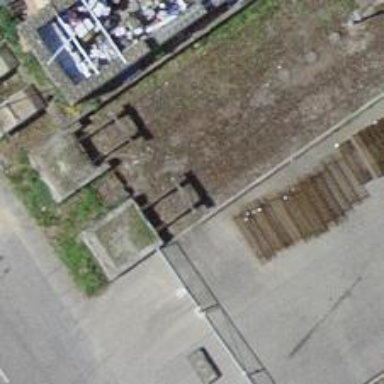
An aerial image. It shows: Railway buffer stop.